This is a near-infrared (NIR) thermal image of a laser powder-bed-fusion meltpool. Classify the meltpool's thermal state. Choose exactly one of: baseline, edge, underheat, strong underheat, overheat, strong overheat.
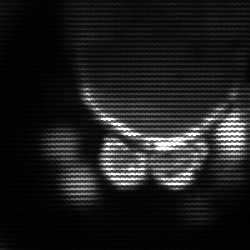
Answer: baseline